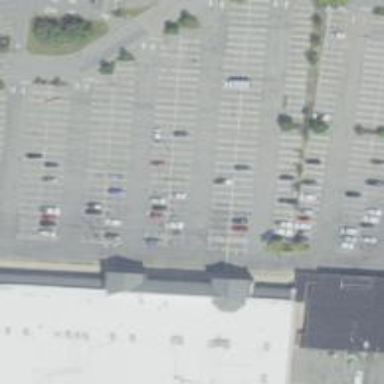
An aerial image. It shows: Parking space.